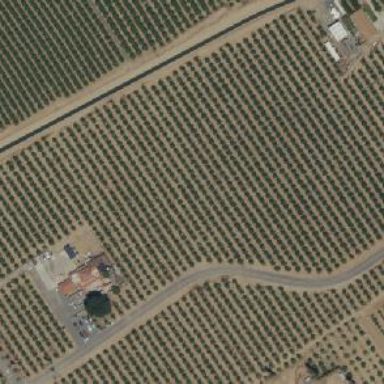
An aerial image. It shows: Orange orchard with rows of orange trees.